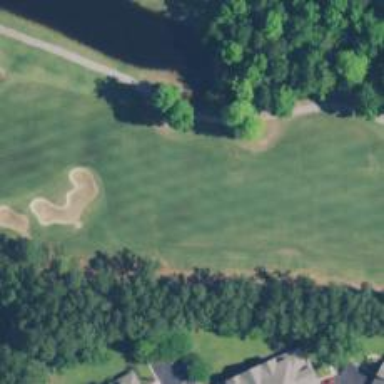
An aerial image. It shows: View of golf hole.